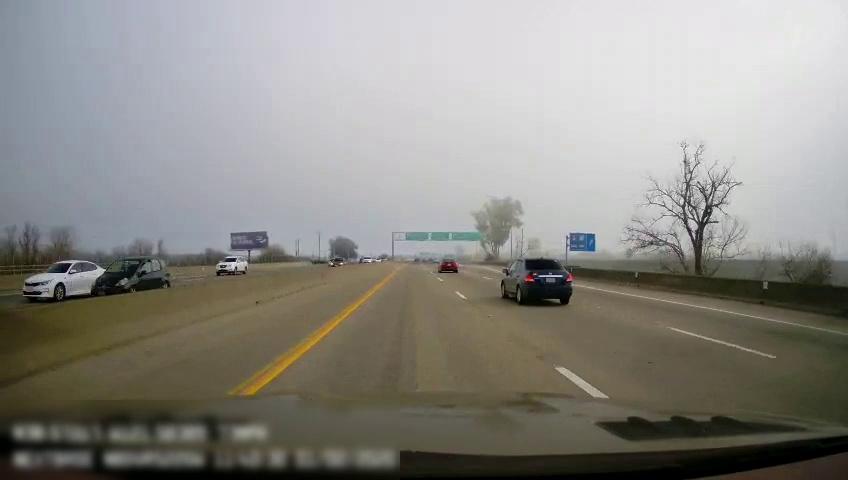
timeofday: Day
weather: Sunny
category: Drivable Space
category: Vehicles | Car
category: Vehicles | Car
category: Vehicles | SUV
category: Vehicles | Car
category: Vehicles | SUV
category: Drivable Space
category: Vehicles | Car
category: Vehicles | Car
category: Lanes | Opposite Lane
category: Lanes | Opposite Lane
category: Lanes | Current Lane
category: Lanes | Current Lane
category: Lanes | Alternate Lane
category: Lanes | Alternate Lane
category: Traffic | Signs
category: Traffic | Signs
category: Traffic | Signs
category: Traffic | Signs